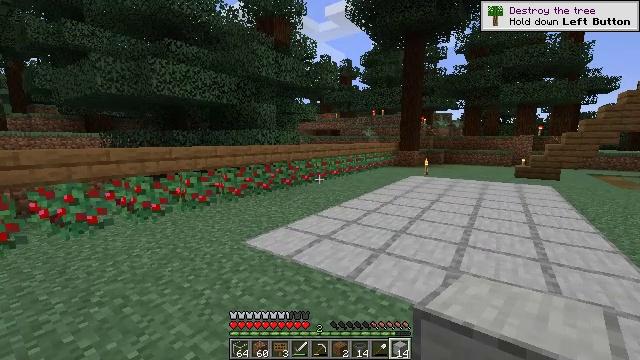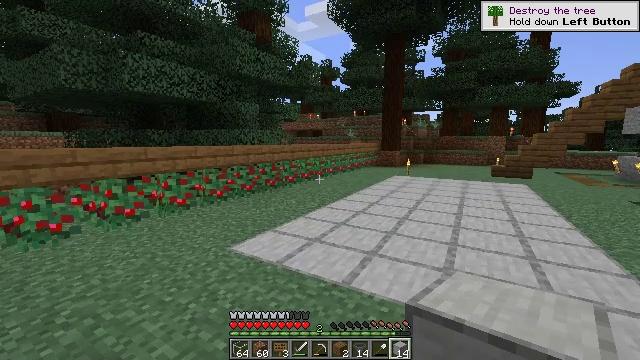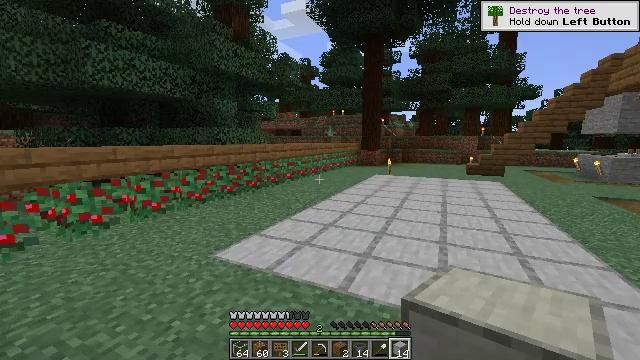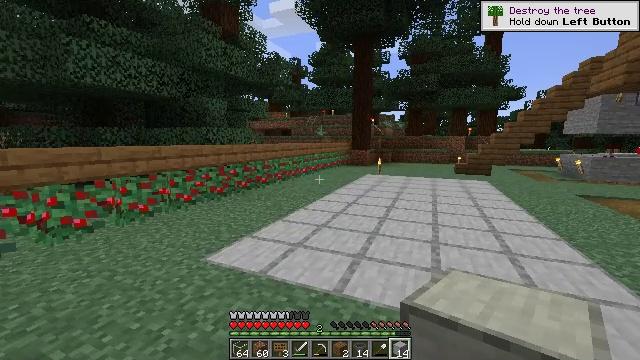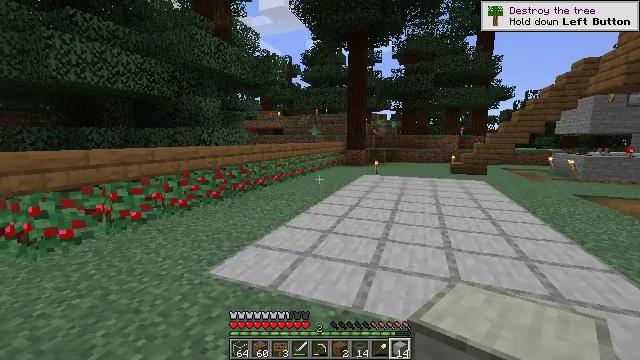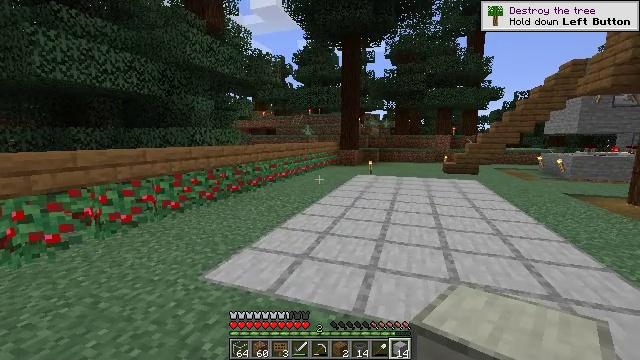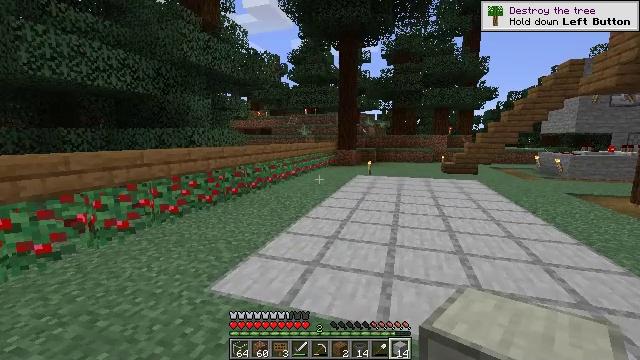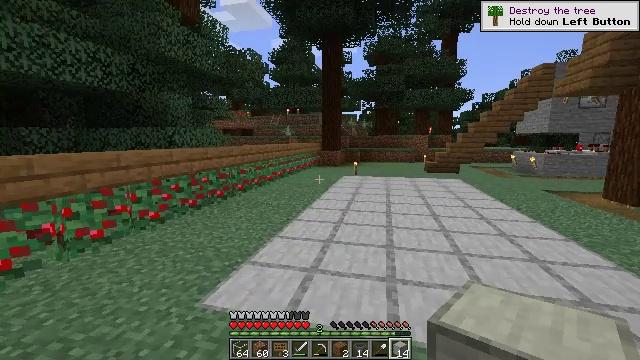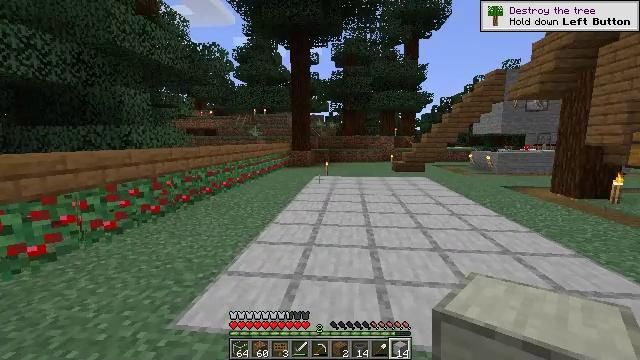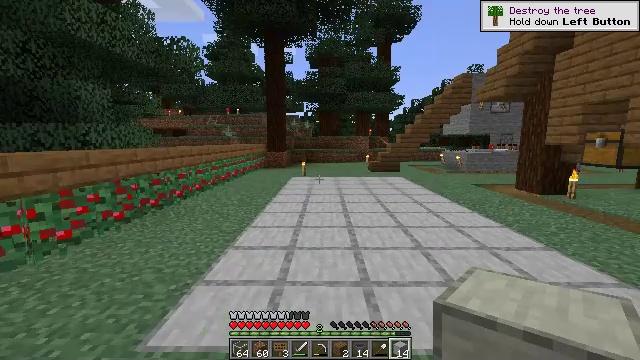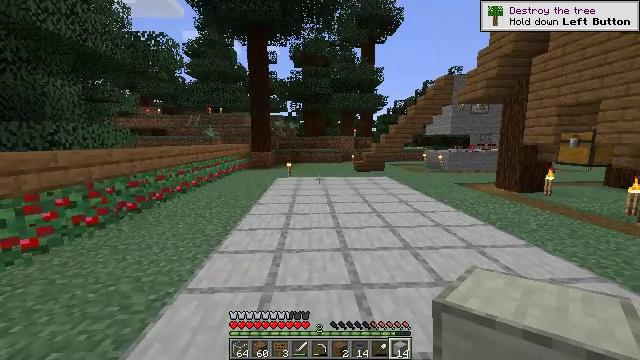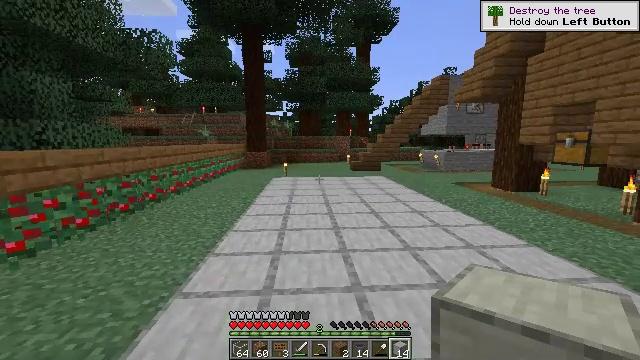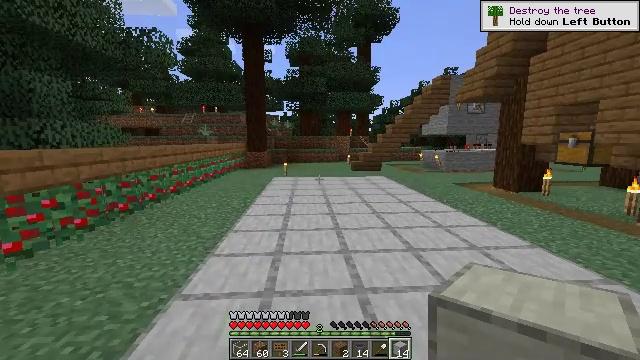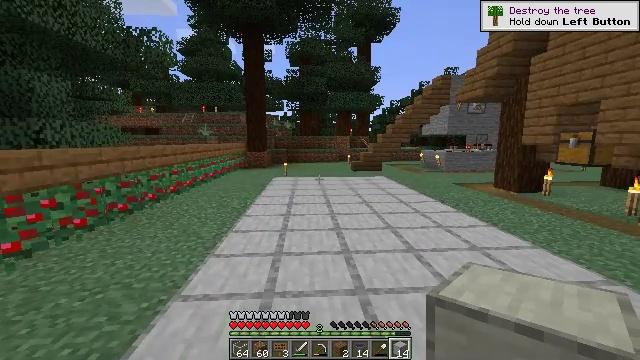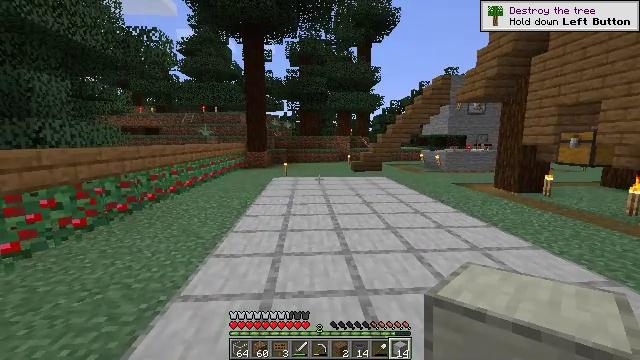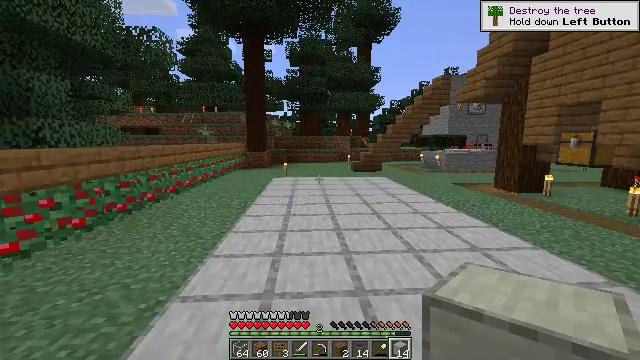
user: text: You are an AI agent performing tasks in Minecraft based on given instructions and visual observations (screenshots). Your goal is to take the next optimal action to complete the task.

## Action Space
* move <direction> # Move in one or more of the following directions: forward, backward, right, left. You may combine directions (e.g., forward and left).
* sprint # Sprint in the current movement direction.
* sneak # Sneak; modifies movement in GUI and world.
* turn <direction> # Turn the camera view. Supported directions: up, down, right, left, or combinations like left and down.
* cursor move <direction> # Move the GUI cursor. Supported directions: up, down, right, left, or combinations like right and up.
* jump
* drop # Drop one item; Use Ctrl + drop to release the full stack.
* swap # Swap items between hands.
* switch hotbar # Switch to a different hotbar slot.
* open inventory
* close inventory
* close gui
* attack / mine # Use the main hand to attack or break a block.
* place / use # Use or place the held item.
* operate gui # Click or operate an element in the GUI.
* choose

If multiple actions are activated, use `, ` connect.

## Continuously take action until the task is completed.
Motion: motion action
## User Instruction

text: Attack the smooth stone block to break it.
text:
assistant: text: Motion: move forward and move left, turn right
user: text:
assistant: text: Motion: move forward and move left, turn right
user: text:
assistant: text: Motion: move forward and move left, turn right
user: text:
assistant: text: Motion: move forward and move left, turn right
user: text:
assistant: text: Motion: move forward and move left, turn right
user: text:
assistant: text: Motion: move forward and move left, turn right
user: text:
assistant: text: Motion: move forward and move left, turn right
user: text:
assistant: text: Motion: move forward and move left, turn right
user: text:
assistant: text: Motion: move forward, turn right
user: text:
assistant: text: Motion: turn right
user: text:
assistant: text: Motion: turn right
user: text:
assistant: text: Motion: no_op
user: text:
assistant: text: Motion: no_op
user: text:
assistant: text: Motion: no_op
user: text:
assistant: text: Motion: no_op
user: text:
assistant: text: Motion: no_op
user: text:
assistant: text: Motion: no_op
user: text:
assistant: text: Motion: no_op
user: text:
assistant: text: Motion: no_op
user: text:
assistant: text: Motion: no_op
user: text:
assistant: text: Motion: no_op
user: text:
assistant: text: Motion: no_op
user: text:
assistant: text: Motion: no_op
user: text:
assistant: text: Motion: no_op
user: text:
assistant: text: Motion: no_op
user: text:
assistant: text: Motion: no_op
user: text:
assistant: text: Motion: no_op
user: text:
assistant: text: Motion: no_op
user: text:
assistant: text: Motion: no_op
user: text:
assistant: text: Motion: no_op